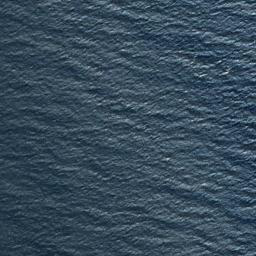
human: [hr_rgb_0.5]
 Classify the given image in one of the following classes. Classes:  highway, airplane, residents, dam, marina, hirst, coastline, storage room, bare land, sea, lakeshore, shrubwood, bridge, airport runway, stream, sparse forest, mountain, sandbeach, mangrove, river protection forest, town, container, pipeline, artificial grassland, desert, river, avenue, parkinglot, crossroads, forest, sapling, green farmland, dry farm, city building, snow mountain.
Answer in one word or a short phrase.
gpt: sea